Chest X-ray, PA view. Patient: 55 years old, sex F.
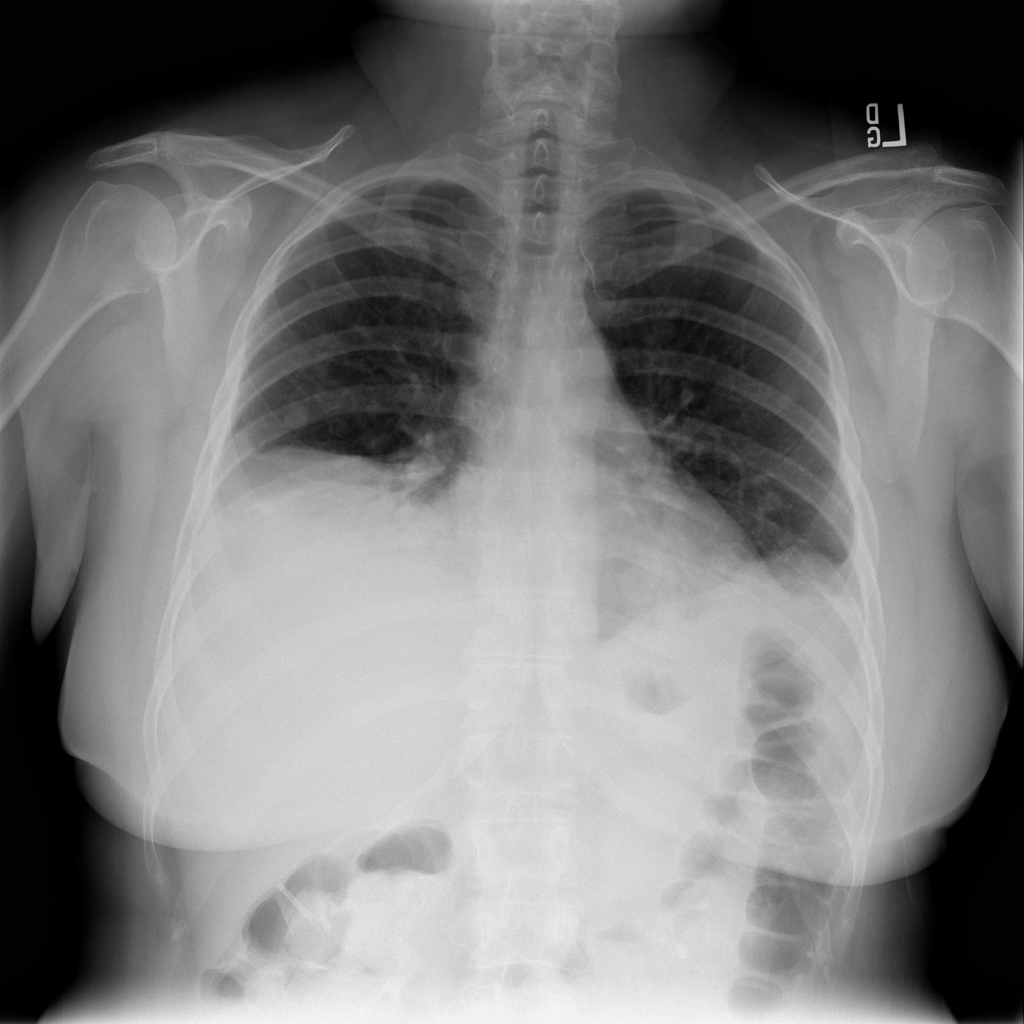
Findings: Consolidation, Nodule